Question: Ok, the issue here is pretty simple but i just can't think how to solve it.
I need to create a table with 5 lines and 5 columns with a sequential numbers [1..25] with checkboxes inside each column/row. Each checkbox has it value (between 1 and 25)

I wrote a code to generate the image above, just looping columns, but writing every row separately
'''
<div class="row">
<div class="col" ng-repeat="n in [1, 5] | makeRange">
<ul class="list">
<li class="item item-checkbox">
<label class="checkbox">
<input type="checkbox" checklist-model="game.numbers" checklist-value="n" value="{{n}}">
</label>
{{n}}
</li>
</ul>
</div>
</div>
<div class="row">
<div class="col" ng-repeat="n in [6, 10] | makeRange">
<ul class="list">
<li class="item item-checkbox">
<label class="checkbox">
<input type="checkbox" checklist-model="game.numbers" checklist-value="n" value="{{n}}">
</label>
{{n}}
</li>
</ul>
</div>
</div>
<div class="row">
<div class="col" ng-repeat="n in [11, 15] | makeRange">
<ul class="list">
<li class="item item-checkbox">
<label class="checkbox">
<input type="checkbox" checklist-model="game.numbers" checklist-value="n" value="{{n}}">
</label>
{{n}}
</li>
</ul>
</div>
</div>
<div class="row">
<div class="col" ng-repeat="n in [16, 20] | makeRange">
<ul class="list">
<li class="item item-checkbox">
<label class="checkbox">
<input type="checkbox" checklist-model="game.numbers" checklist-value="n" value="{{n}}">
</label>
{{n}}
</li>
</ul>
</div>
</div>
<div class="row">
<div class="col" ng-repeat="n in [21, 25] | makeRange">
<ul class="list">
<li class="item item-checkbox">
<label class="checkbox">
<input type="checkbox" checklist-model="game.numbers" checklist-value="n" value="{{n}}">
</label>
{{n}}
</li>
</ul>
</div>
</div>
'''
Is there a way to write this code in 2 loops only? I was thinking in something like the code below, but obviously doesn't work.
'''
<div class="row" ng-repeat="n in [1, 4] | makeRange">
<div class="col" ng-repeat="p in [1, 4] | makeRange">
<ul class="list">
<li class="item item-checkbox">
<label class="checkbox">
<input type="checkbox" checklist-model="game.numbers" checklist-value="p" value="{{n}}">
</label>
{{p * n}}
</li>
</ul>
</div>
</div>
'''
The solution doesn't have to be in angular, but if it be will be much appreciated ! :)
Thanks!
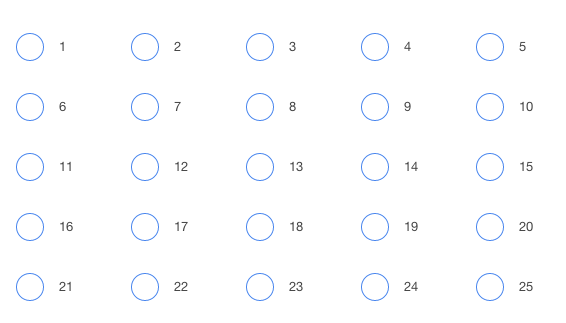
Answer: Not sure where you got the "makeRange" directive, certainly not a default ng one.
All you need to do to make this work is to create a function on your controller to calculate your n and p values.
So, your HTML should look like this:
'''
<div ng-app='myApp' ng-controller="Main">
<div class="row" ng-repeat="n in range(0,4)">
<div class="col" ng-repeat="p in range(1,5)">
<ul class="list">
<li class="item item-checkbox">
<label class="checkbox">
<input type="checkbox" checklist-model="game.numbers" checklist-value="p" value="{{n}}">
</label>
{{n*5+p}}
</li>
</ul>
</div>
</div>
'''
And your JS like this:
'''
var myApp = angular.module('myApp', []);
function Main($scope){
$scope.range = function(min, max){
var input = [];
for (var i=min; i<=max; i++) input.push(i);
return input;
};
};
'''
Sample here on Fiddler: <URL>